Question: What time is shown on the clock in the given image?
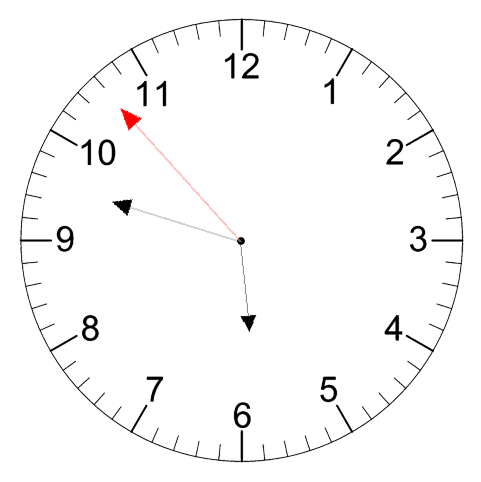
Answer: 05:47:53